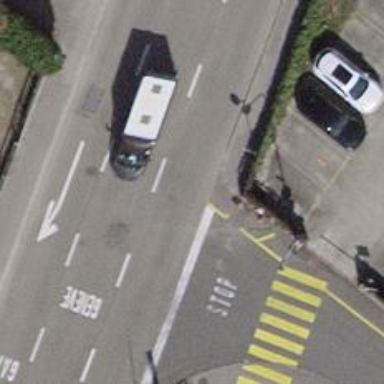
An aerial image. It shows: Stop road.